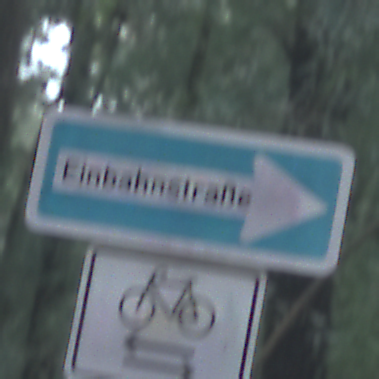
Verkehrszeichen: EinbahnstrasseRechtsweisend
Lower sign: RichtungsangabeDurchPfeile9
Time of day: SunriseSunset
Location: Outdoor (Nature)
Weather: NotSpecified
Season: Autumn
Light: Natural